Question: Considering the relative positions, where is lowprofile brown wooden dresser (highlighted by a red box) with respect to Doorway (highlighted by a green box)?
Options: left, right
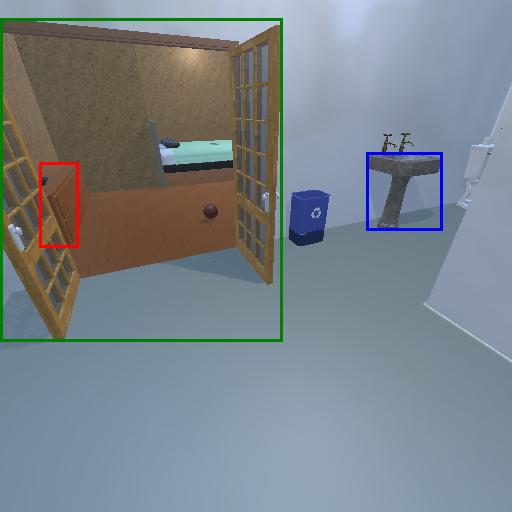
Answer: left